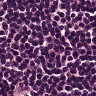
Metastatic tissue present: no